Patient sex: F
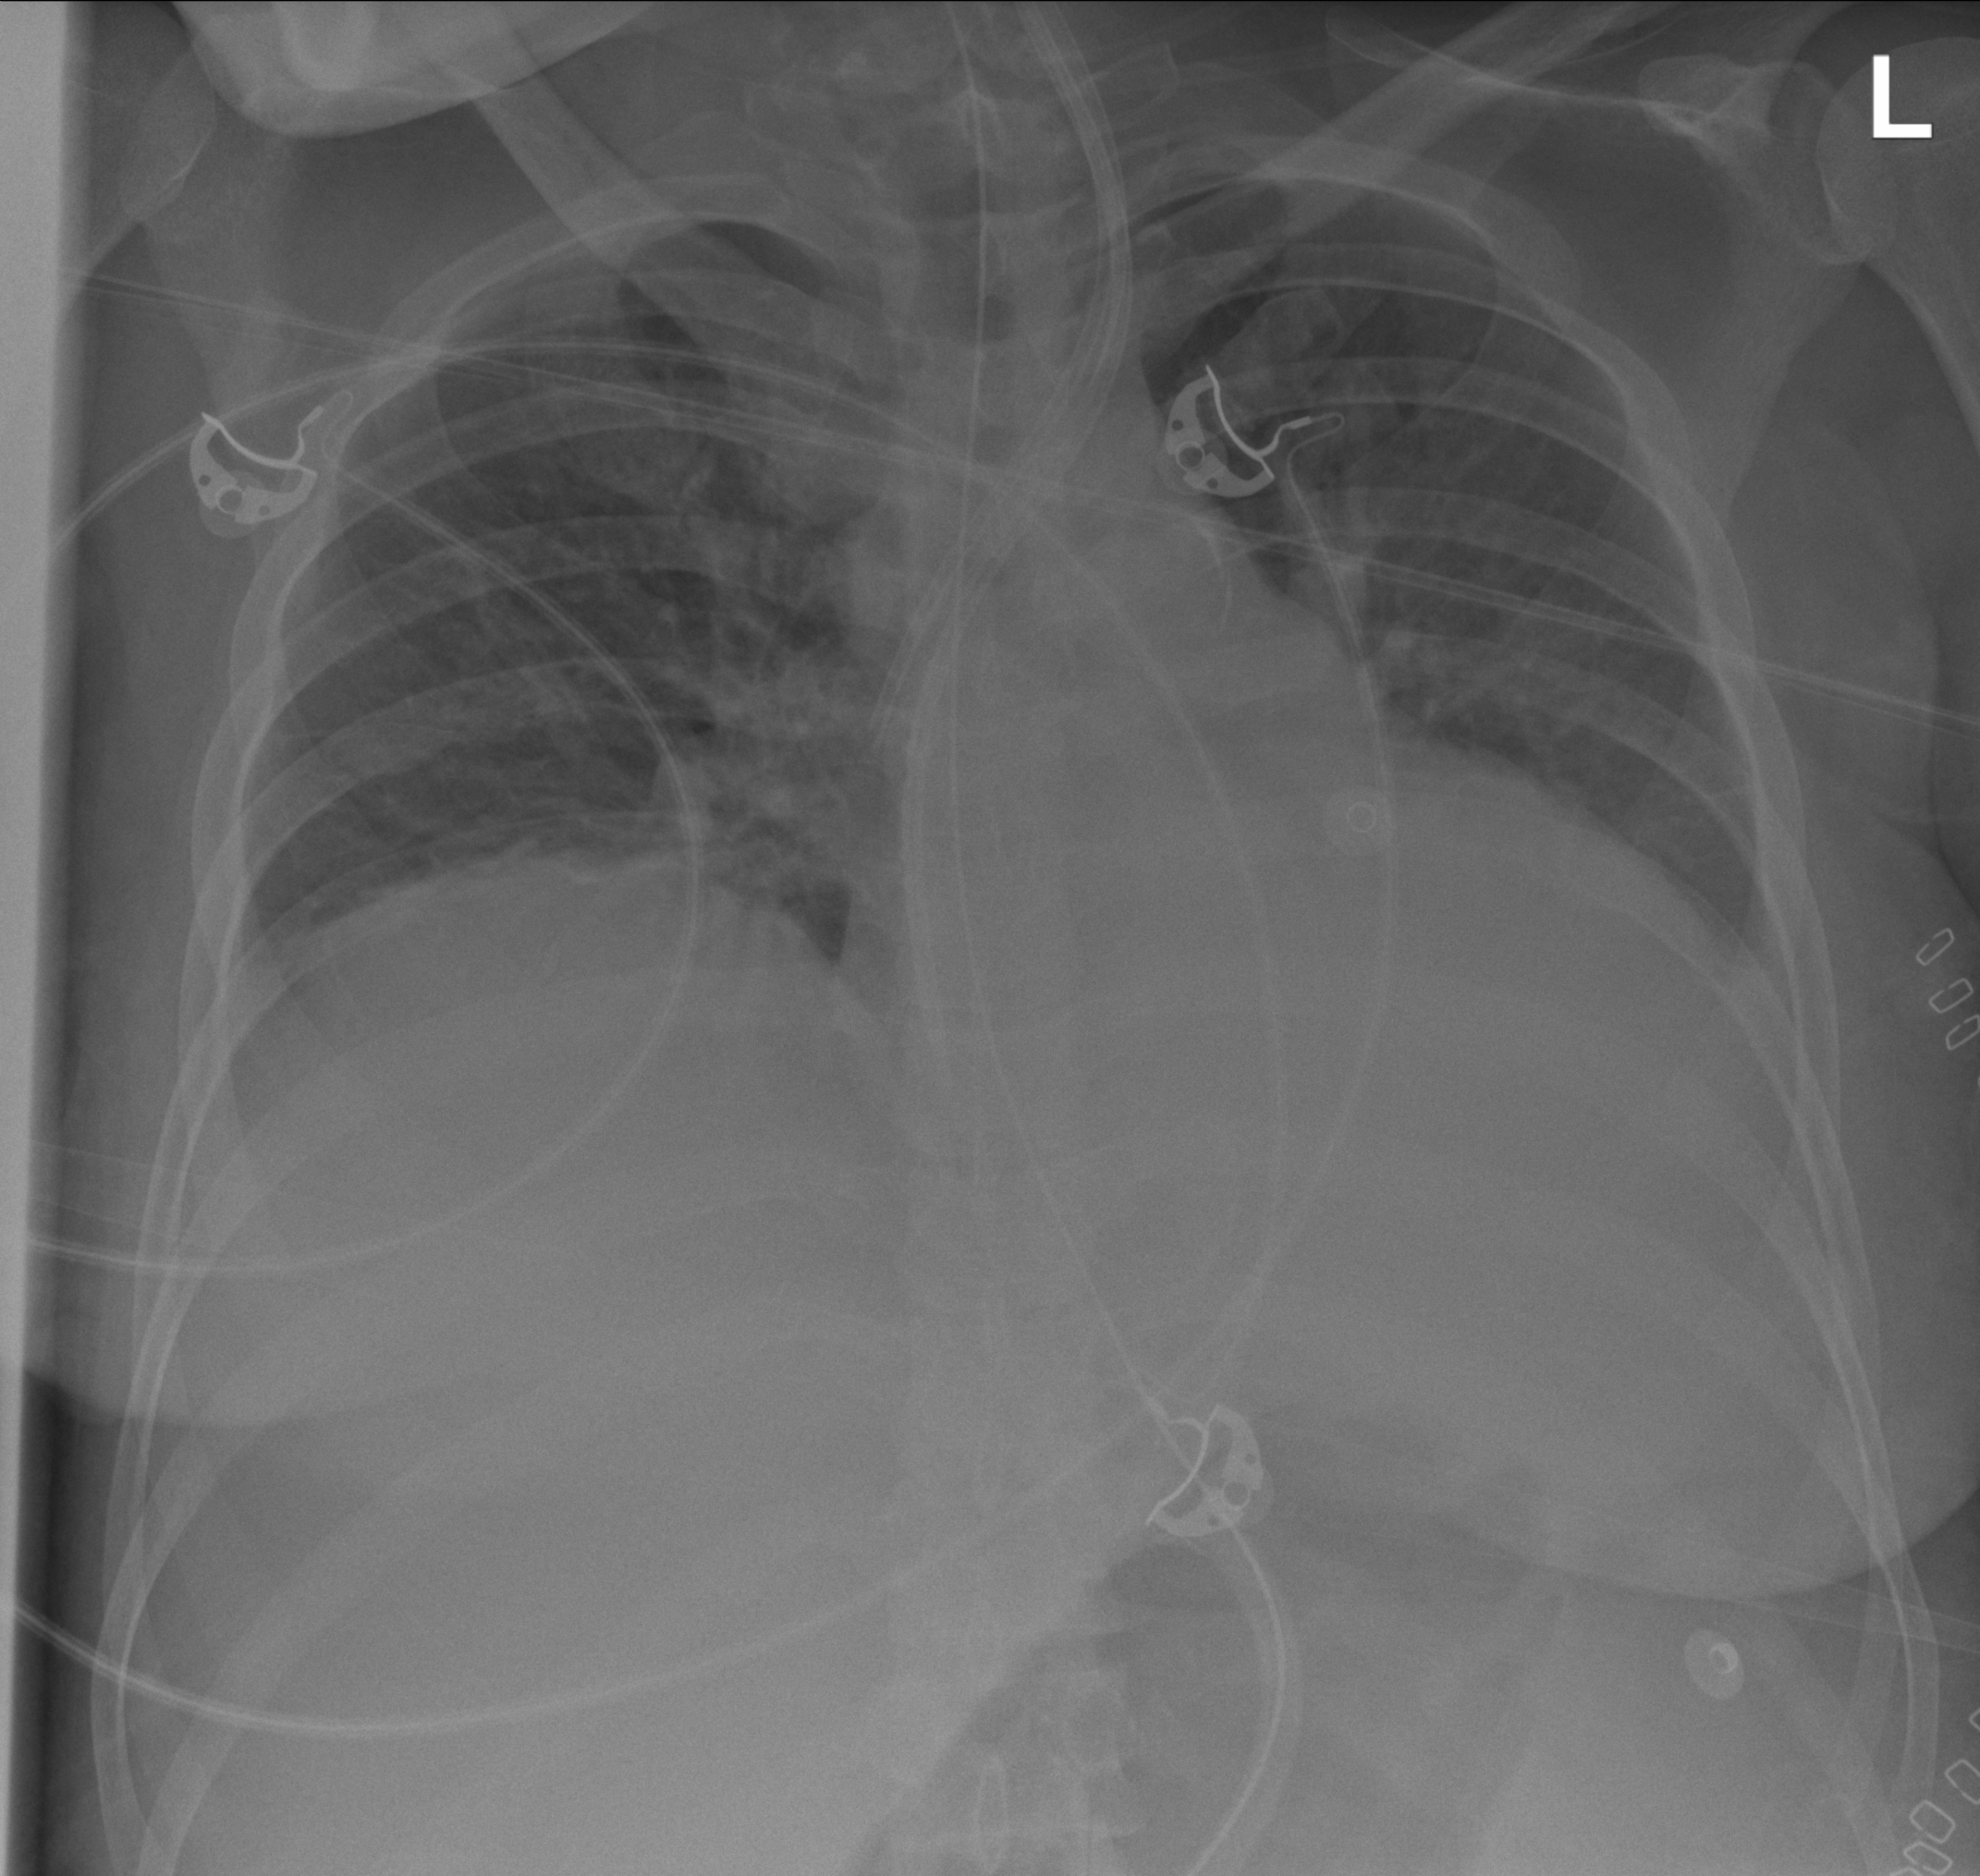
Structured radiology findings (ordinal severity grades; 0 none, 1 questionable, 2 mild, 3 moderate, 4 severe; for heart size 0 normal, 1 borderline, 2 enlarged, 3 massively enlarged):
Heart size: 2
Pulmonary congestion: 1
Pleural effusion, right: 0
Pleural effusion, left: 0
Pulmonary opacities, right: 0
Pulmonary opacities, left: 0
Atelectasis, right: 2
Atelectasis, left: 2